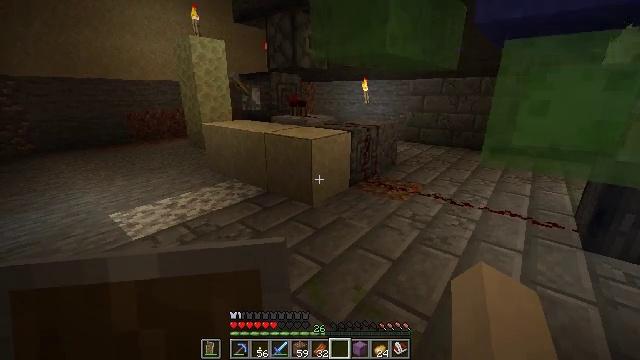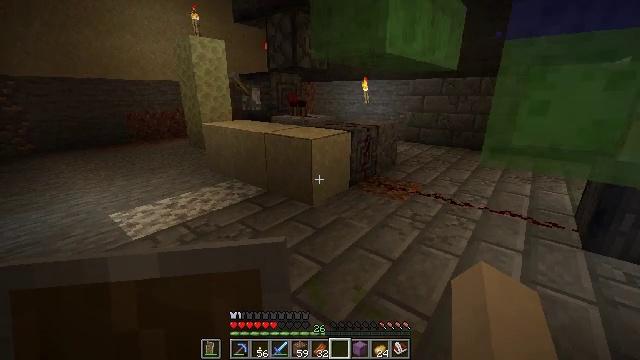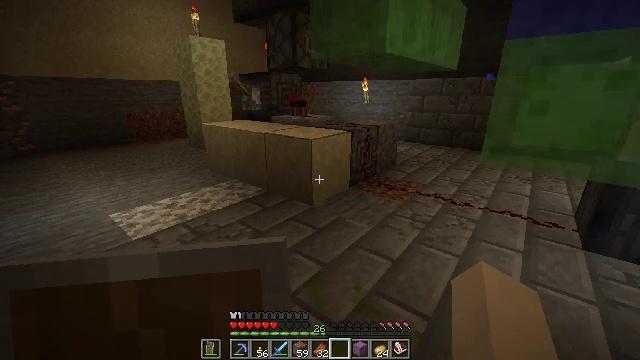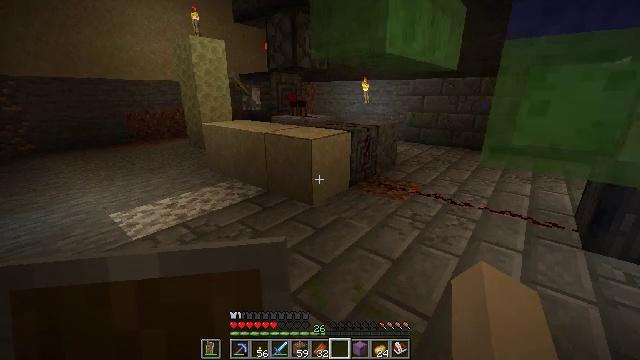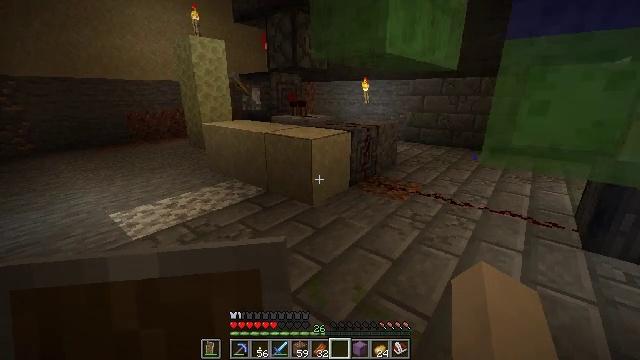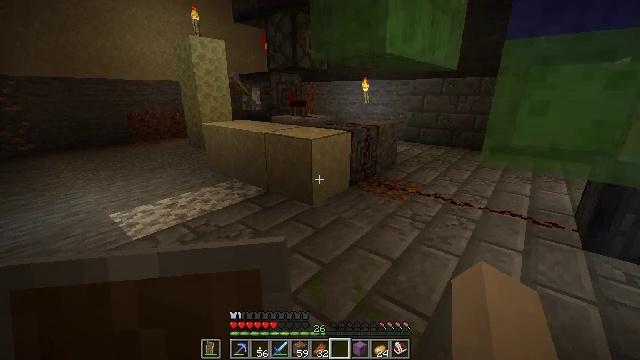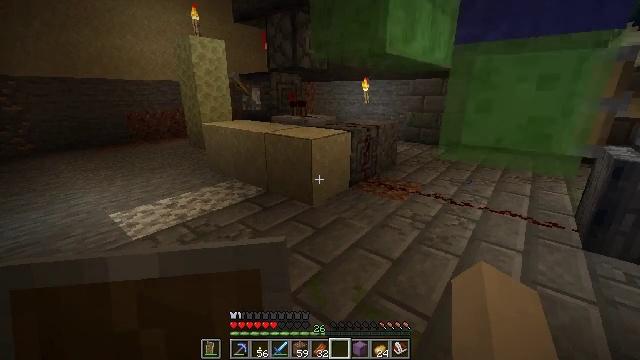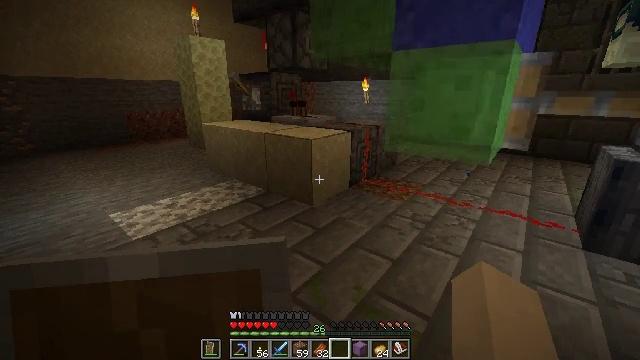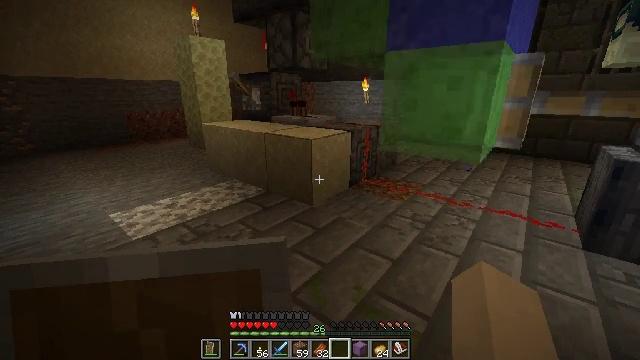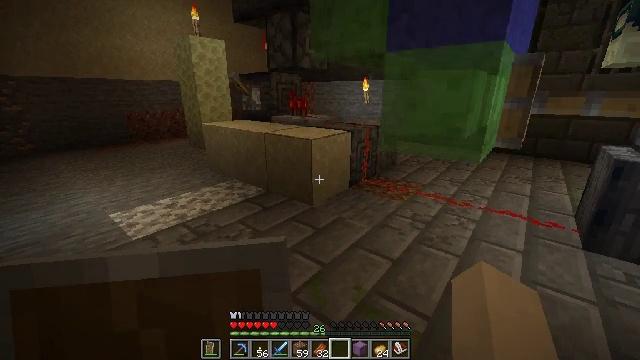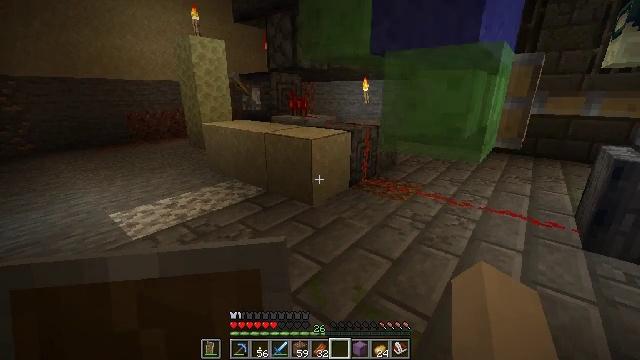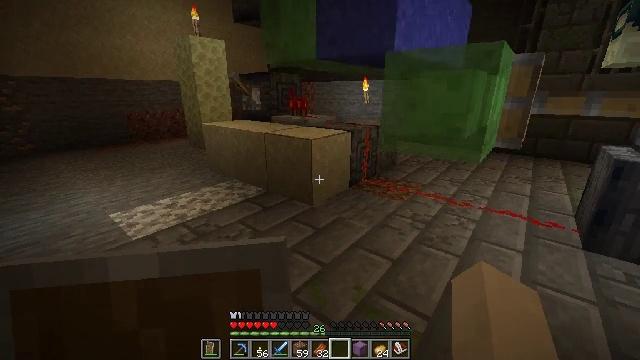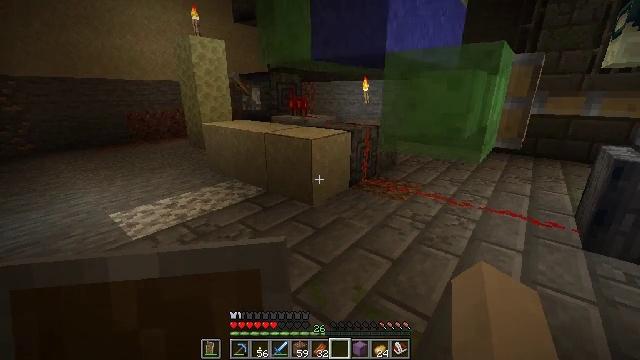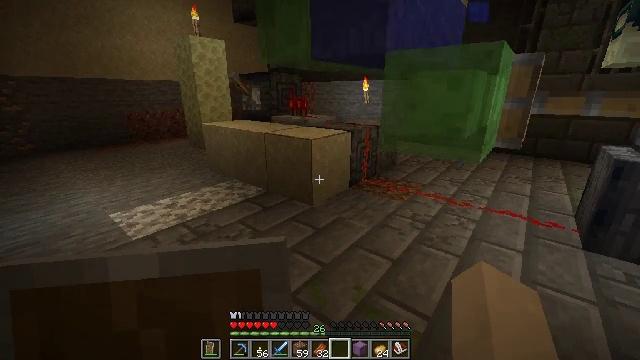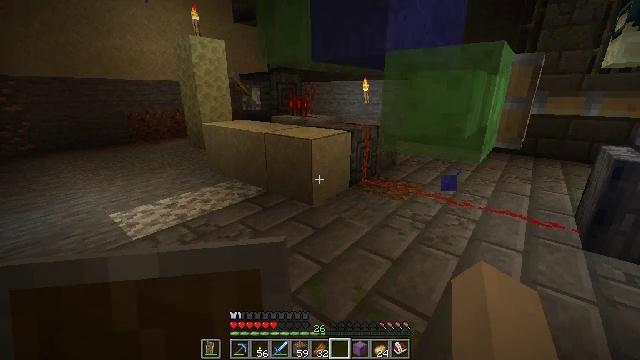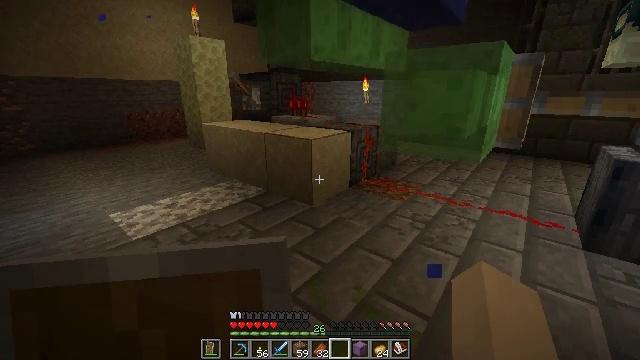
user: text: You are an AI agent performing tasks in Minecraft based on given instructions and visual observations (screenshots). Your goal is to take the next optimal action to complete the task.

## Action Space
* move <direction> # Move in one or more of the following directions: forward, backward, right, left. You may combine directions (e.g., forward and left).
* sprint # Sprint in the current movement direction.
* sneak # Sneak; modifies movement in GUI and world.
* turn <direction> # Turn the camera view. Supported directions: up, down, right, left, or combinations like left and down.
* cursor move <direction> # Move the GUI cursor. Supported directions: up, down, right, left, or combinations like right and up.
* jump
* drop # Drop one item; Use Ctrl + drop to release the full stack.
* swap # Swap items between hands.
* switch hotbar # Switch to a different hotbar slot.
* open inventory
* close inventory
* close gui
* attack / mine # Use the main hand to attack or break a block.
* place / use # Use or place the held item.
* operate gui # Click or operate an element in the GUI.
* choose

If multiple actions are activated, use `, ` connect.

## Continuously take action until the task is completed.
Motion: motion action
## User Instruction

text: Attack the ground to get blue concrete powder.
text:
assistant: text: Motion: no_op
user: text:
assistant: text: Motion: no_op
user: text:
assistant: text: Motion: no_op
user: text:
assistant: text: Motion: no_op
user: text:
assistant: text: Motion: no_op
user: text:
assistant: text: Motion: no_op
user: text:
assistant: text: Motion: no_op
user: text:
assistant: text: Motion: no_op
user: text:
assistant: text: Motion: no_op
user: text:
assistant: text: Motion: no_op
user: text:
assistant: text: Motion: no_op
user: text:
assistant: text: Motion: no_op
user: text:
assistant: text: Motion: no_op
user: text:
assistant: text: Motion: no_op
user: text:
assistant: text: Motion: no_op
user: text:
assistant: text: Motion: no_op
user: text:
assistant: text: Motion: no_op
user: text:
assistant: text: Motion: no_op
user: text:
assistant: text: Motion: no_op
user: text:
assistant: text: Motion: no_op
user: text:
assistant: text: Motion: no_op
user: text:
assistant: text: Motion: no_op
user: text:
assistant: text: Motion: no_op
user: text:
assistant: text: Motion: move forward and move left
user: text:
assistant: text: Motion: move forward and move left
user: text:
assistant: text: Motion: move forward and move left
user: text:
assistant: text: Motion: move forward and move left
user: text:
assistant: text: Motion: move forward and move left
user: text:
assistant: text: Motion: move forward and move left, turn right and up
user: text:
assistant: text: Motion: move forward and move left, turn right and up